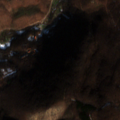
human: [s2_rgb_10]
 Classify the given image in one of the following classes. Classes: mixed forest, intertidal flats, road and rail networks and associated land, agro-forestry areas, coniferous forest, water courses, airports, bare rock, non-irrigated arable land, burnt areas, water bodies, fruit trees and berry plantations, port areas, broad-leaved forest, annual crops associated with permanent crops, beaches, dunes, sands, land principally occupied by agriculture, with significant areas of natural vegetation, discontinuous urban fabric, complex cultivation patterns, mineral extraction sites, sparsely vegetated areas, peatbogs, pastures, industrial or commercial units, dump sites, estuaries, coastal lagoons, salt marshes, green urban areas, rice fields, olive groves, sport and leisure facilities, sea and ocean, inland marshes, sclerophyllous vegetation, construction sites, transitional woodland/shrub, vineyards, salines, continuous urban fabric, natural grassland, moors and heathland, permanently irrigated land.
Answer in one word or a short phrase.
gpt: land principally occupied by agriculture, with significant areas of natural vegetation, broad-leaved forest